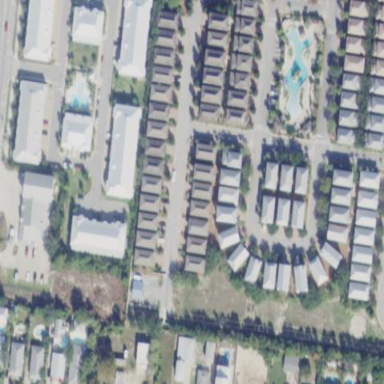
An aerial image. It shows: Residential area composed of single-family homes.